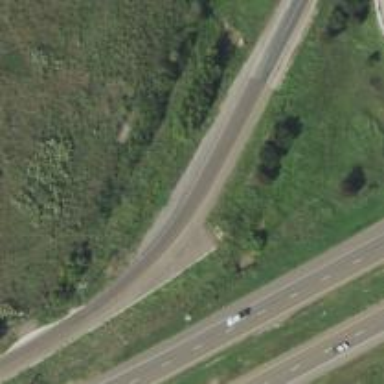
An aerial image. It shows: Trunk link highway.